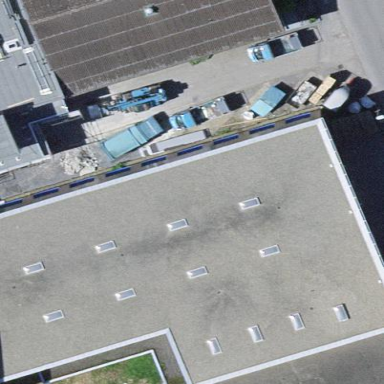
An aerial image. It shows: Industrial building.